Field crop: maize
Growth stage: 2
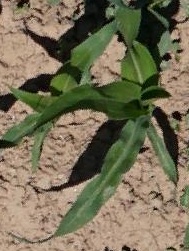
Species: maize